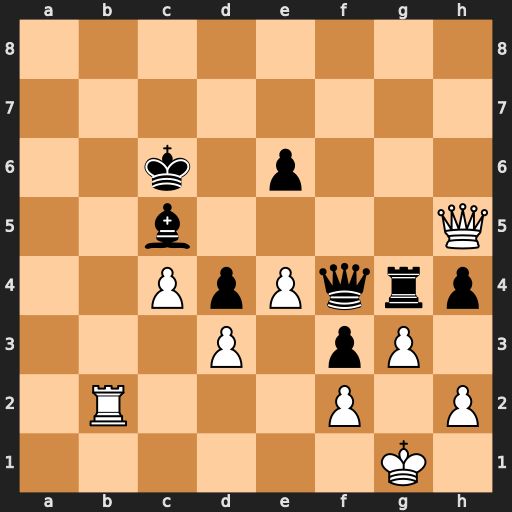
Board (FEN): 8/8/2k1p3/2b4Q/2PpPqrp/3P1pP1/1R3P1P/6K1
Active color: w
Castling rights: -
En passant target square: -
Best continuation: Qe8+ Kc7 Qb8+